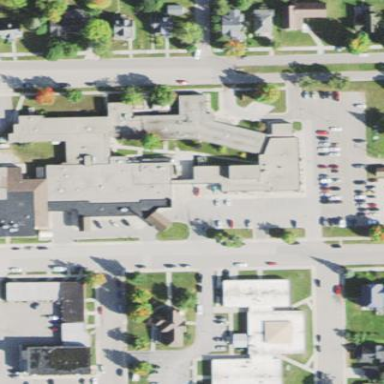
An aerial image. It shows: Hospital providing healthcare services.